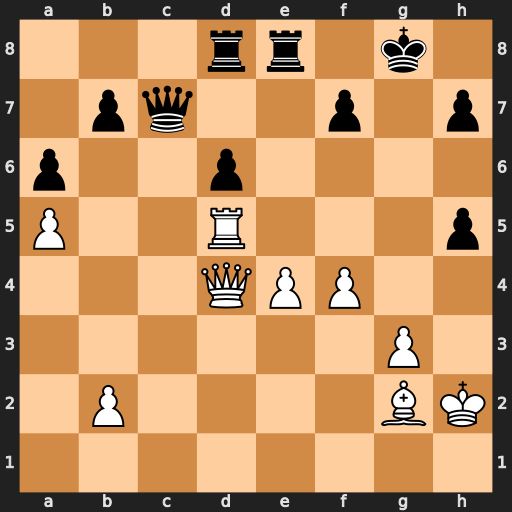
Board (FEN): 3rr1k1/1pq2p1p/p2p4/P2R3p/3QPP2/6P1/1P4BK/8
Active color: w
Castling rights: -
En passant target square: -
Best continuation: Rg5+ Kf8 Qg7+ Ke7 e5